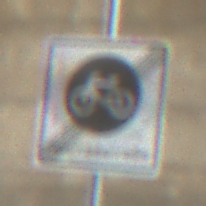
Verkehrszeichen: EndeFahrradstrasse
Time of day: Midday
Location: Roofed (Beach)
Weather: Overcast
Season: NotSpecified
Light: Natural